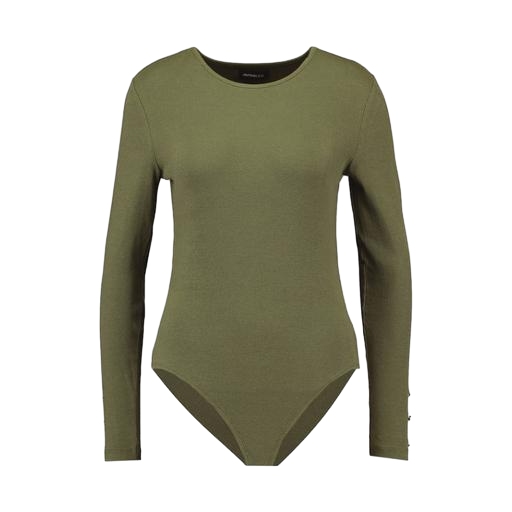
long-sleeve t-shirt only macy, green three-quarter-sleeve top only macy, green and long sleeves, white background